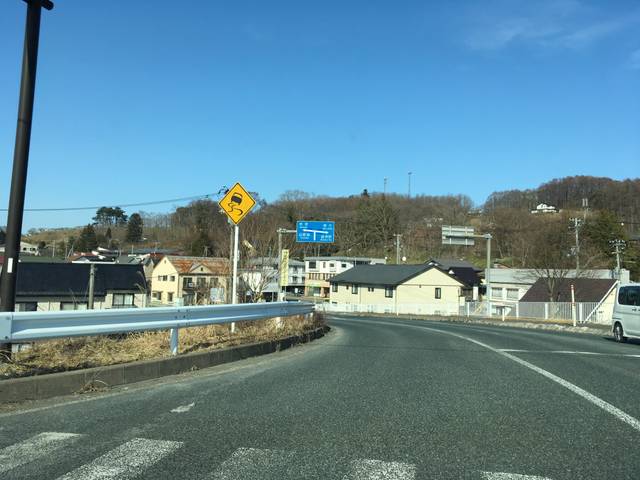
Region: Japan
Coordinates: 39.715, 141.155